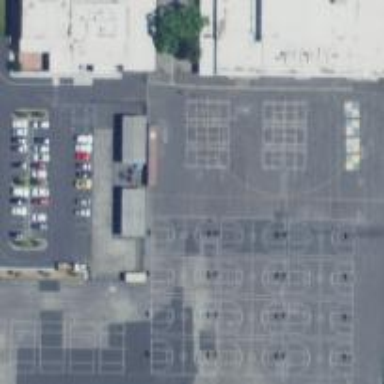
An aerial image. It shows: Paved basketball court in leisure land pitch.